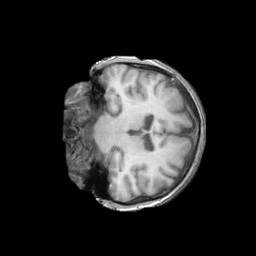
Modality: T1w
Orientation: coronal
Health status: ill
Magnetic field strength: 3 T